Question: I'm pretty new to android development. One of my buttons in the app, sends the user to a webpage, where the user can login into specific system.
The webpage has text boxes for username and password. Once you click on the Login button (in the webpage) it triggers a javascript to login into the system.
The code triggered is: 'onclick="updateAction('TourAccLogin');document.main_form.submit();'
The webpage form to login:

I have the username and password in the app, I want to know if I can somehow manipulate this form, the sign in automatically without user interference? Meaning, I will fill the username and password, I "click" the login button. So the user will be directed to the system right away, without having to put in the username and password.
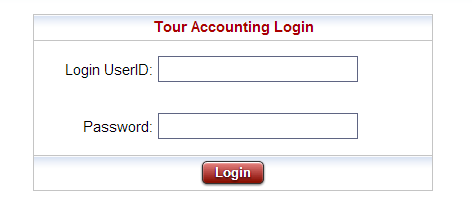
Answer: This technique has worked for me. In my case, I'm loading a hidden field named in mElementId with a string value stored in someData, then firing its onchange event, which didn't fire on its own. I included it to show how you can stack javascript commands in a single injection. I'm sure a variant of this would work for you.
I also escaped any single quotes to prevent a javascript error. You may need to escape any other special characters, including semicolon. In my case it wasn't necessary because the data had already been cleansed.
'''
// Copy data to element
mWebView.loadUrl("javascript:(function() { " +
"document.getElementById('" + mElementId + "').value = '" +
someData.replace("'", "'") + "'; " +
"document.getElementById('" + mElementId + "').onchange();" +
"})()");
'''